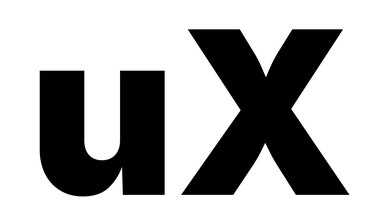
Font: Inter_Black